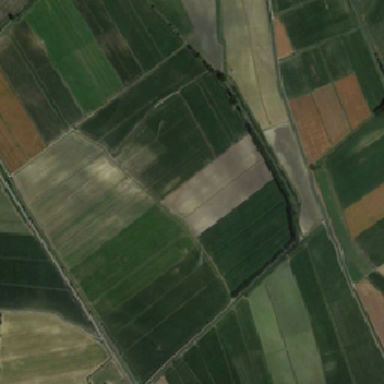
Wheat is grown in many fields .